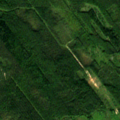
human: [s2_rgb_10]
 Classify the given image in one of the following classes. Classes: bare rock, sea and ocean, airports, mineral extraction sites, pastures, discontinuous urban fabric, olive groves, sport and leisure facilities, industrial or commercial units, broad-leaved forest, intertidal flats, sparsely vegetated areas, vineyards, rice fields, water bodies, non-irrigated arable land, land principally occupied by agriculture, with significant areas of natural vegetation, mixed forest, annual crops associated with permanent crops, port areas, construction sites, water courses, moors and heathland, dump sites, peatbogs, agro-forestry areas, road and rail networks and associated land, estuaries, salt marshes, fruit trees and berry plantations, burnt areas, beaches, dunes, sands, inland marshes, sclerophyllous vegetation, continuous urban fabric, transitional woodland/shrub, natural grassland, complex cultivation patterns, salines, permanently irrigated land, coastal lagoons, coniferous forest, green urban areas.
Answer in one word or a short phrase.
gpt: coniferous forest, mixed forest, transitional woodland/shrub